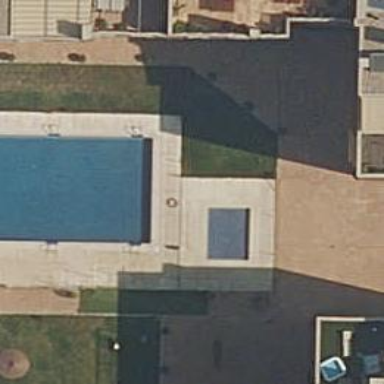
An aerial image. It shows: Swimming pool located in leisure land.